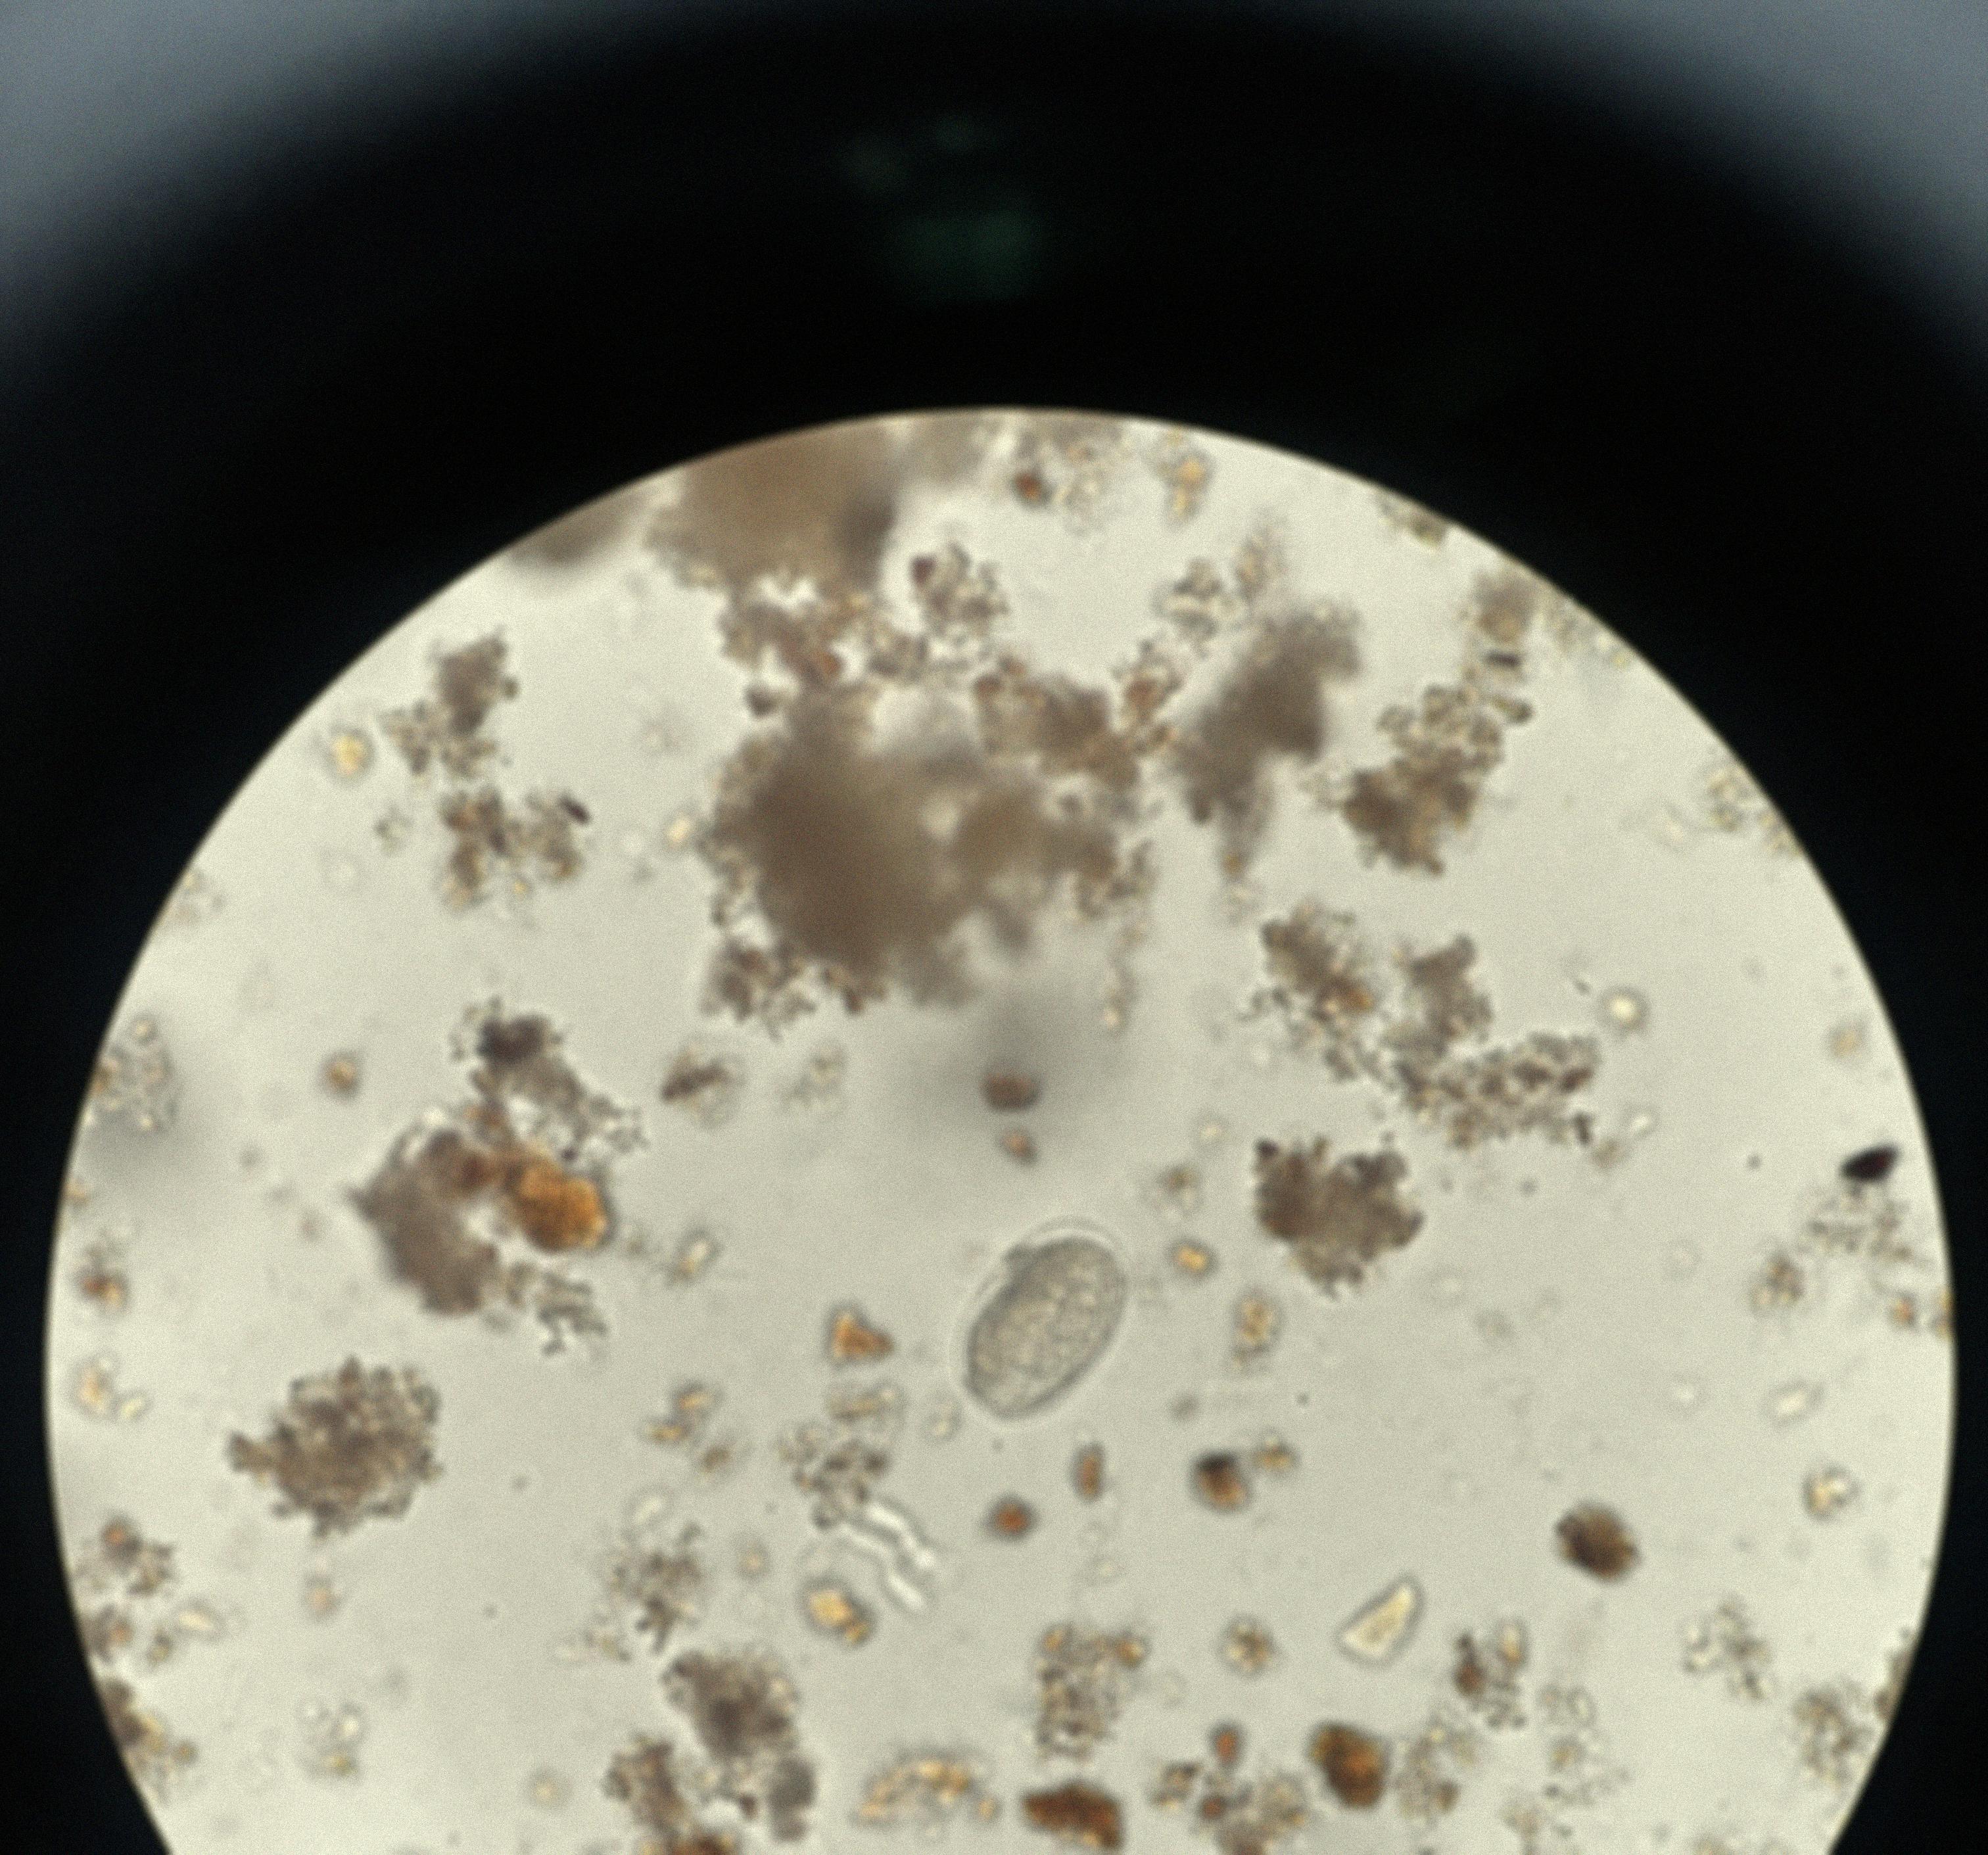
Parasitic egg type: Hookworm egg